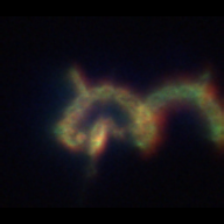
Taxon: Chaetoceros
Group: Diatoms